Question: I have a data table, and this corresponding pivot table:

For each row in the pivot table, I'd like to know which field the row label refers to. So for the highlighted orange cell C17, I would like to return "First Name" (as you can see by hovering over cell A17).
I have some constraints that mean I need to use the pivot table in compact form. It would be easy if I could just use an outline or tabular layout, but I'm restricted to using a single column for my row labels.
Any ideas please? I'm happy to take solutions using either VBA or built-in Excel functions. Thanks!
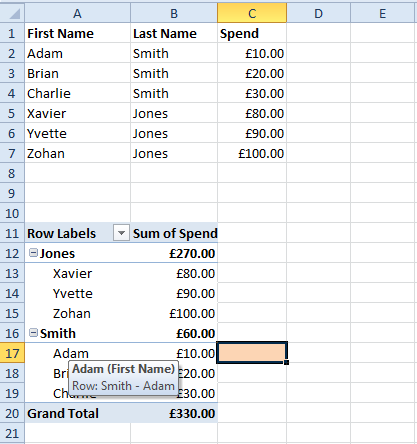
Answer: In the highlighted cell, use the following formula: '=IF(ISNA(MATCH(A17,$A$2:$A$7,0)),$B$1,$A$1)'
This will work unless the Last Name also is a First Name that appears in your list.